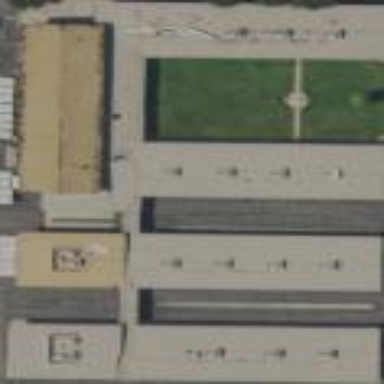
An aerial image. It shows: School building.